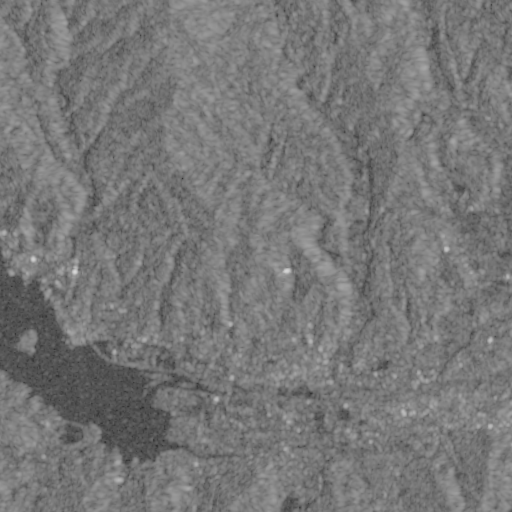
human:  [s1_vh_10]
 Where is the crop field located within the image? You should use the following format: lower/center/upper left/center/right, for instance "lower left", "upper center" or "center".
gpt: The crop field is located in the lower right of the image.
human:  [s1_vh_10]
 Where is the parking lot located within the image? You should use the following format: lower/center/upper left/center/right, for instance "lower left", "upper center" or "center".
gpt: The parking lot is located in the lower center of the image.
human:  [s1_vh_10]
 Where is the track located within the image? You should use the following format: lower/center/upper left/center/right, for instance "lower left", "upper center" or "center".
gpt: The track is located in the lower right of the image.
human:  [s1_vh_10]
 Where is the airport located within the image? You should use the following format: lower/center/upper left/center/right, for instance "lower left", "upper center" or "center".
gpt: There is no airport in the image.

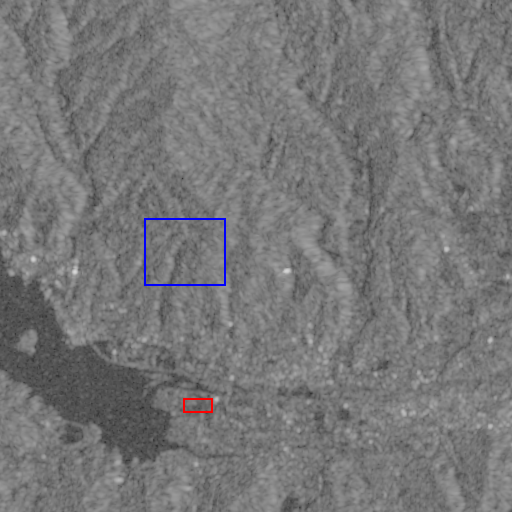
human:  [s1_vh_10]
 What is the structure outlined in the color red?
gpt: The structure outlined in red is a crop field.
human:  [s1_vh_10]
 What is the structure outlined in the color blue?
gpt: The structure outlined in blue is a park.
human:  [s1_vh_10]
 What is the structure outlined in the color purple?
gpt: There is no purple outline.